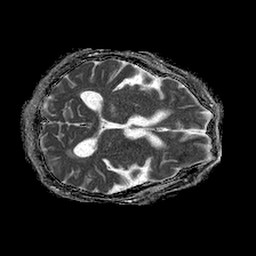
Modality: ADC
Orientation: axial
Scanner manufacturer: philips
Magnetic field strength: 1.5 T
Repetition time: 4.6 s
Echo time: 0.08517 s